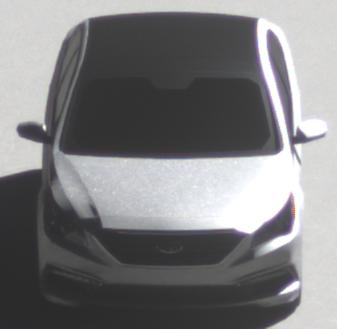
Make: Hyundai
Model: Sonata
Detailed model: Gen. 7
Model produced from: 2015
Model produced until: 2017
Doors: 4
Color: white
Road condition: dry road
Daytime: morning or afternoon
Contrast: high contrast